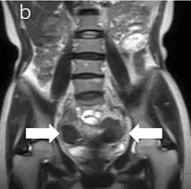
Coronal T2 images of the patient before treatment, with white arrows showing bilateral uterine bodies.
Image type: radiology (mri)